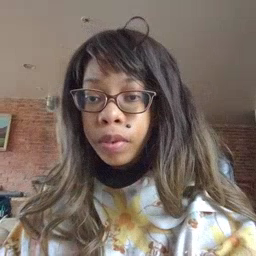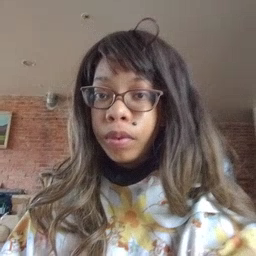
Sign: make